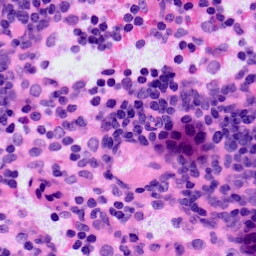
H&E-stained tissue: LymphNode